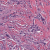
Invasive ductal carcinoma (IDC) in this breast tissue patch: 1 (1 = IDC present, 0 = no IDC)